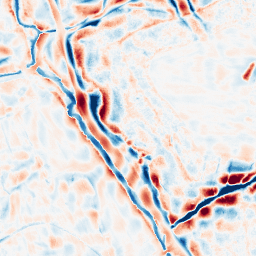
Category: wavelet
Decomposition family: wavelet_biorthogonal
Decomposition parameters: wavelet: bior5.5
level: 4
Upsampling method: quartic
Upsampling parameters: scale: 8
Upsampling scale: 8